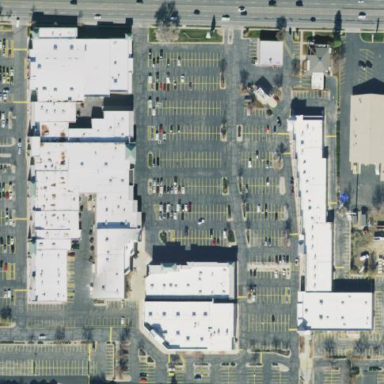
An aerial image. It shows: Retail area.